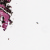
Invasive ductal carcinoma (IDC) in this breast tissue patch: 0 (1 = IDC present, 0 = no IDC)